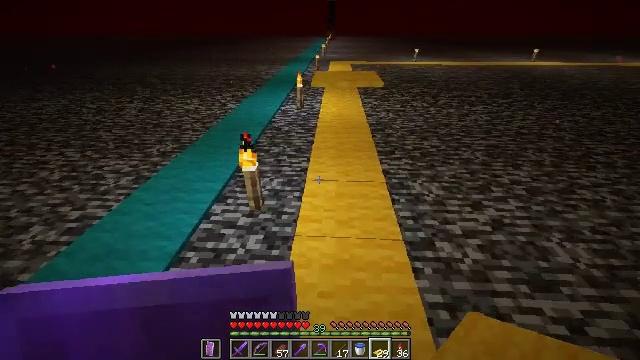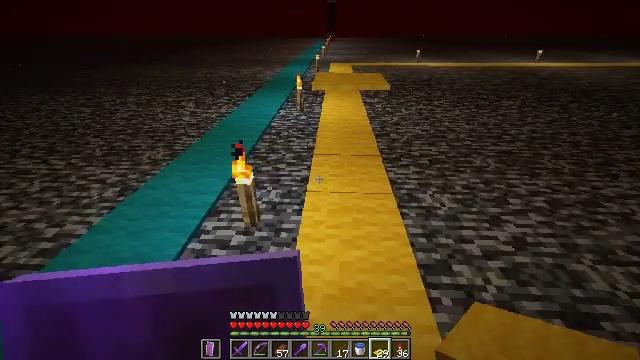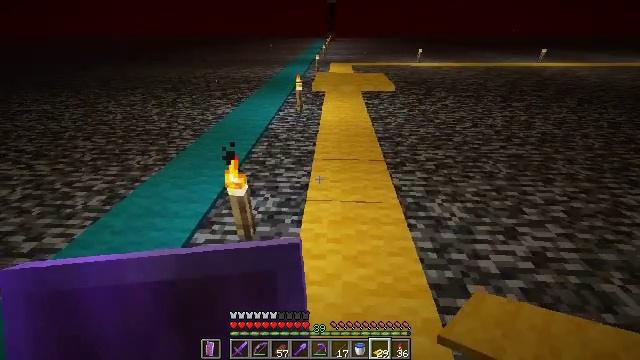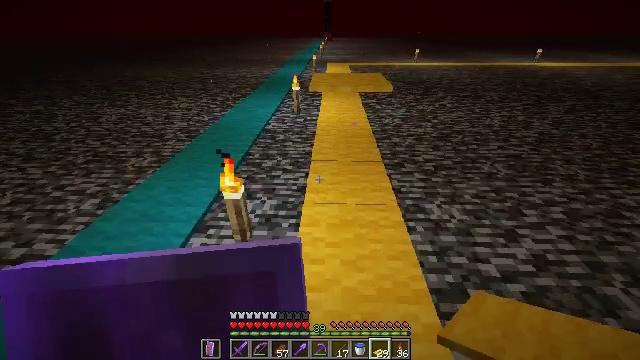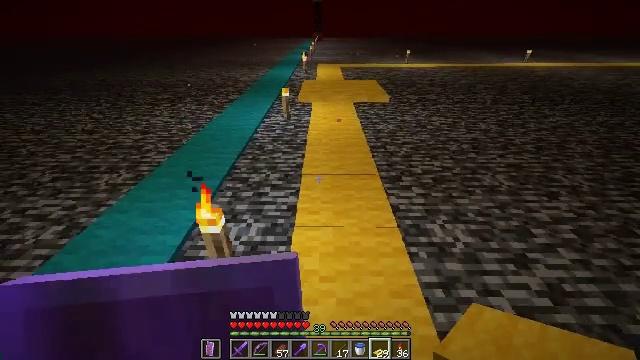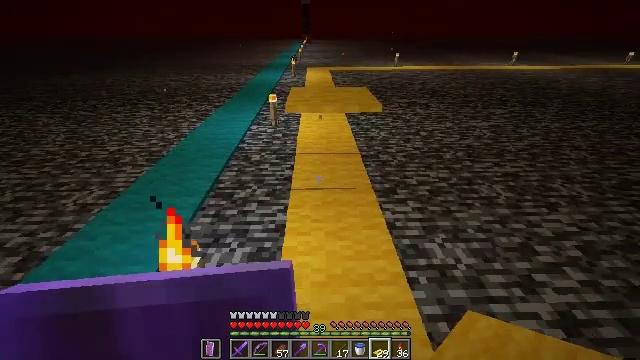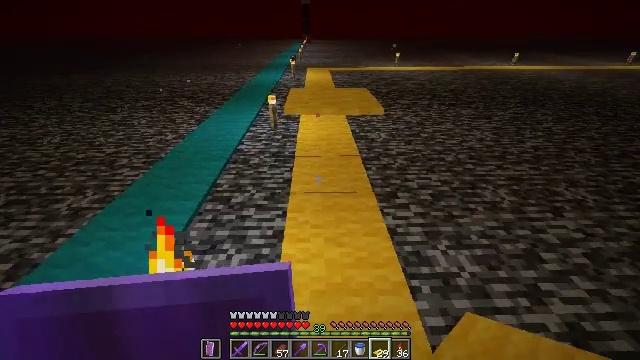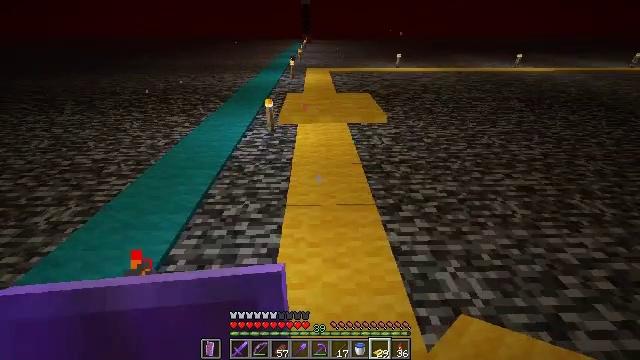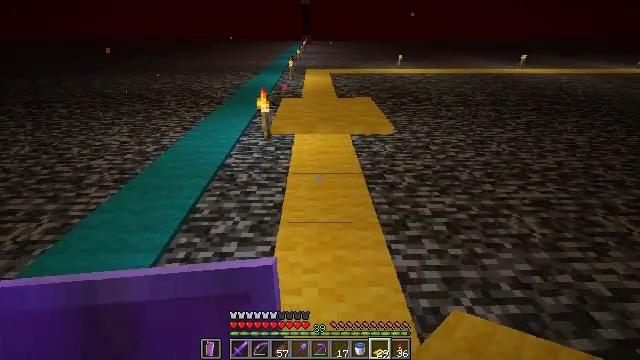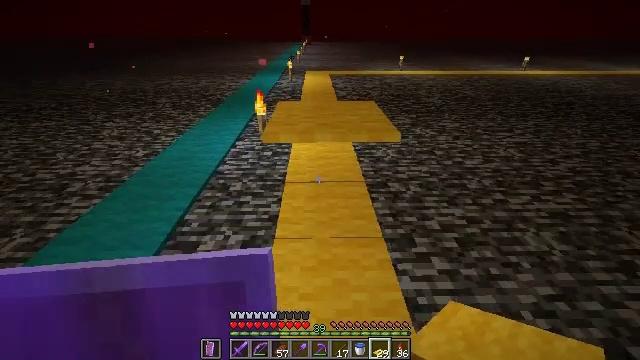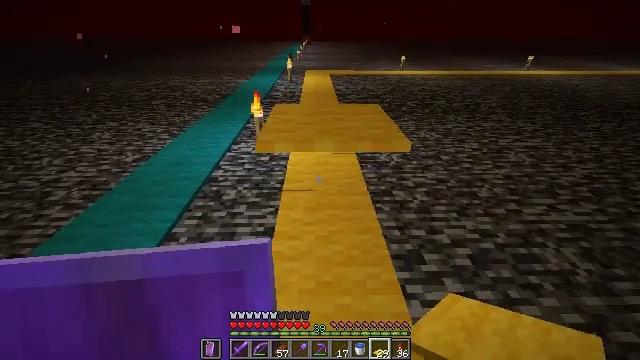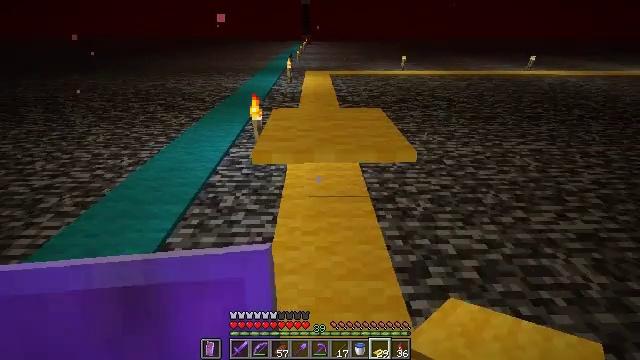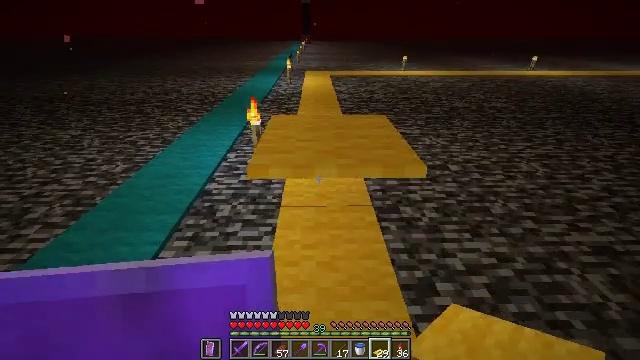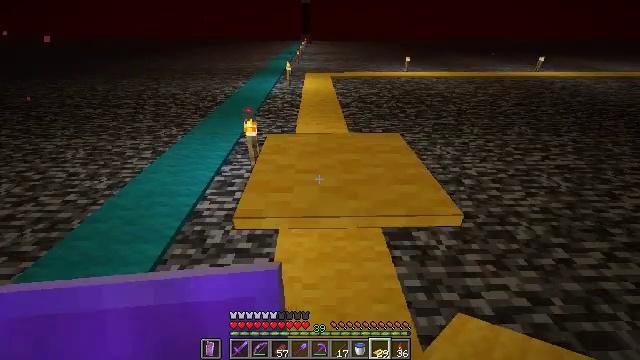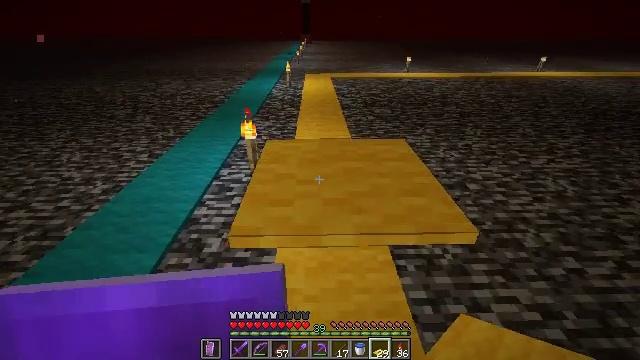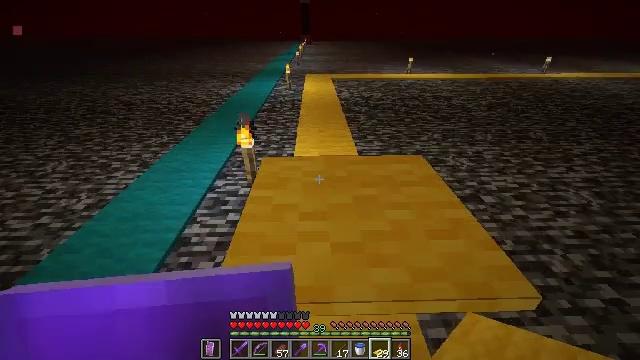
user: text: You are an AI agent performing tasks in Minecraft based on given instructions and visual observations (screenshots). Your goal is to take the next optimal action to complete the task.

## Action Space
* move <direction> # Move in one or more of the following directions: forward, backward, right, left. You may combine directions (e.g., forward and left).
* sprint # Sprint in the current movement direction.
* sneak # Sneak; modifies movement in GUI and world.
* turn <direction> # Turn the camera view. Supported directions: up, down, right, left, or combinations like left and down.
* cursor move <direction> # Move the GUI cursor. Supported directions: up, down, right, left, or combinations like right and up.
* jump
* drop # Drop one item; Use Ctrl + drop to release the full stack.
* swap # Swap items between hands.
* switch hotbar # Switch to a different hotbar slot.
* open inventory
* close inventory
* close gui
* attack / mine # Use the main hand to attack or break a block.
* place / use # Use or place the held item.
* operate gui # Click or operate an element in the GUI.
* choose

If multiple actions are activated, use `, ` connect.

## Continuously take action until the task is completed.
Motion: motion action
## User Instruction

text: Gather the yellow carpet.
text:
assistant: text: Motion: move forward
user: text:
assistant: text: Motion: move forward
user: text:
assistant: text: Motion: move forward
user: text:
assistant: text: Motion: move forward, turn right
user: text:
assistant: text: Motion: move forward, turn right
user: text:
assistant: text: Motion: move forward
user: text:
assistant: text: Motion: move forward
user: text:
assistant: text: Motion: move forward
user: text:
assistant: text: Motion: move forward
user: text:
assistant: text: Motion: move forward
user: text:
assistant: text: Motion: move forward
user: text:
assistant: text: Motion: move forward
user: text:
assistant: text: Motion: move forward
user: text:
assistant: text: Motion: move forward
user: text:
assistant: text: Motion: move forward
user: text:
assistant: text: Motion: turn down
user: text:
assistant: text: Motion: turn down
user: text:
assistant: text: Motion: no_op
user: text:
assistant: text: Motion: no_op
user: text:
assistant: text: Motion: no_op
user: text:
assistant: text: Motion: turn down
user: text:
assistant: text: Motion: no_op
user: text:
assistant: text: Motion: attack / mine
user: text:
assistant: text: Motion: attack / mine
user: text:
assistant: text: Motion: attack / mine
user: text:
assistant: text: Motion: attack / mine
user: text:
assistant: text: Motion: attack / mine
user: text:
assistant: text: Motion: attack / mine
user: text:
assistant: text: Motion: no_op
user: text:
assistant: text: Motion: no_op